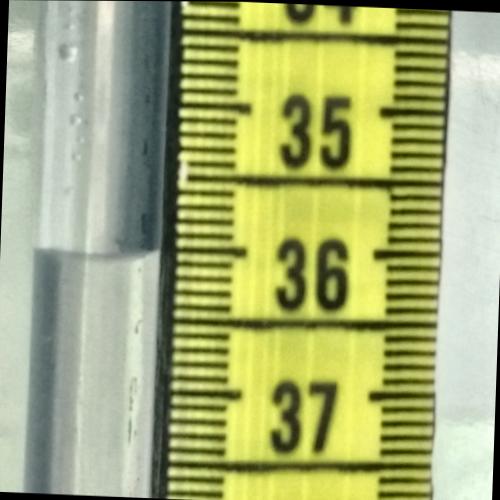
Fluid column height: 36.0 cm